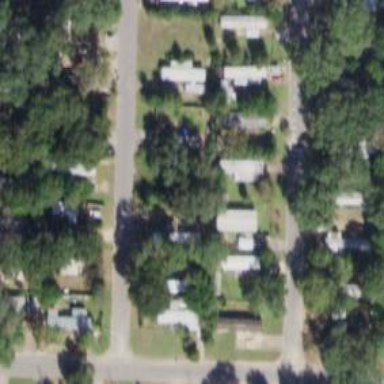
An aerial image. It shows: Residential area designated as trailer park.